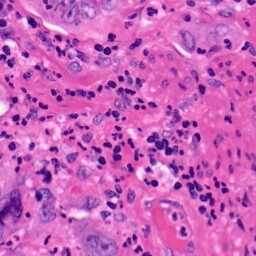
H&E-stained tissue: Pancreatic